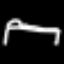
Label: bed